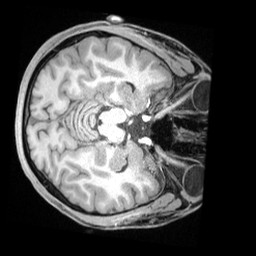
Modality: T1w
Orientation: axial
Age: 19
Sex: female
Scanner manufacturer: siemens
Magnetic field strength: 3 T
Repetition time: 1.68 s
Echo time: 0.00188 s